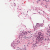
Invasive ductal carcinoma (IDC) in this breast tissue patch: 1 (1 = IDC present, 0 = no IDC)